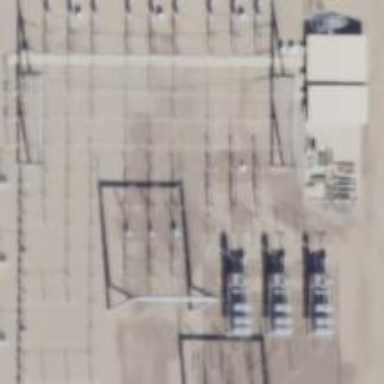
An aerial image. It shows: Switch for power supply.